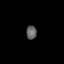
Tissue: skin
Cell type: Epithelial cells
Senescence score: 0.2737
Nuclear area (px): 142
Mean DAPI intensity: 95.577